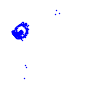
Particle: electron